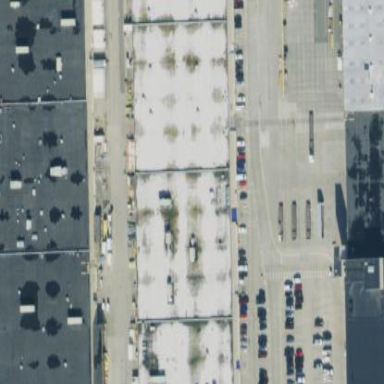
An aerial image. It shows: Industrial building.